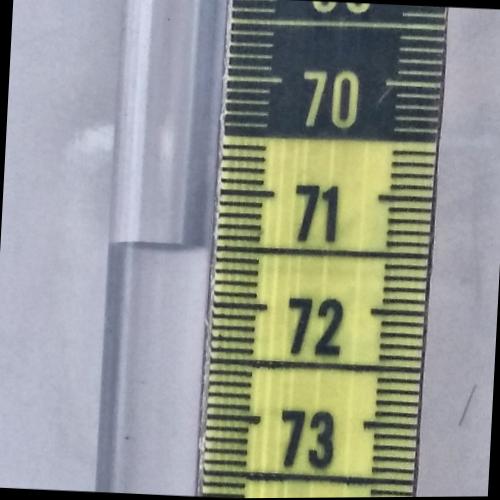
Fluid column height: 71.5 cm